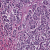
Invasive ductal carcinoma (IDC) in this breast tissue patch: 1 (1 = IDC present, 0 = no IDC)